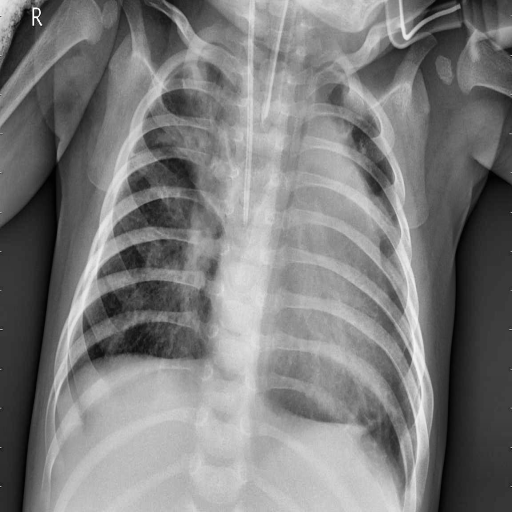
Finding: PNEUMONIA